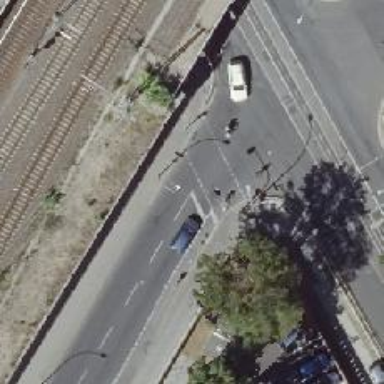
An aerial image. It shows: Road with traffic signals.